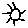
Label: sun